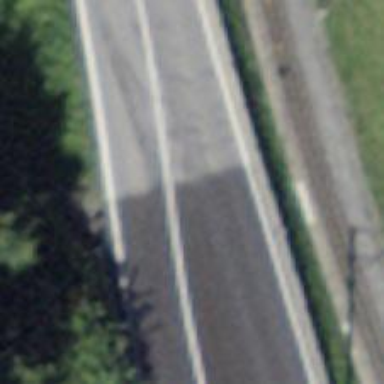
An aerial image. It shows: Secondary road with asphalt surface.